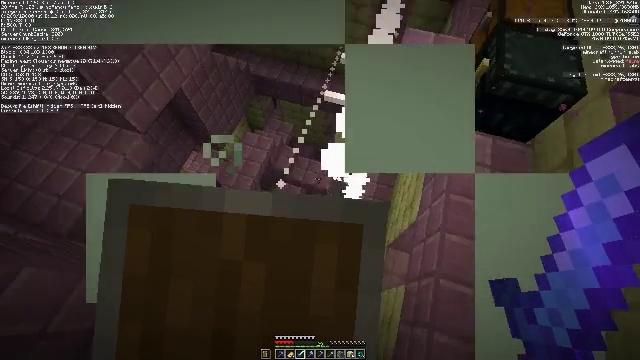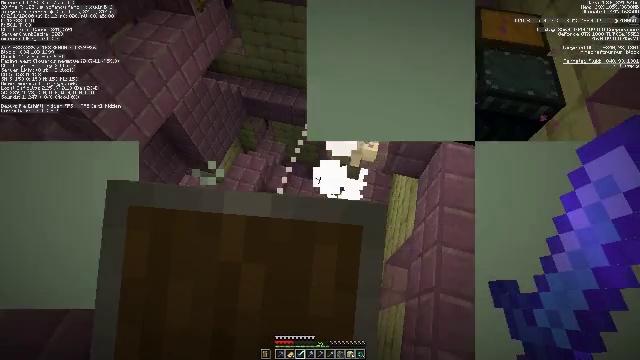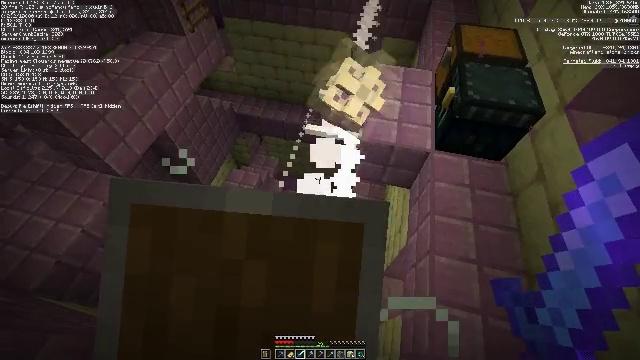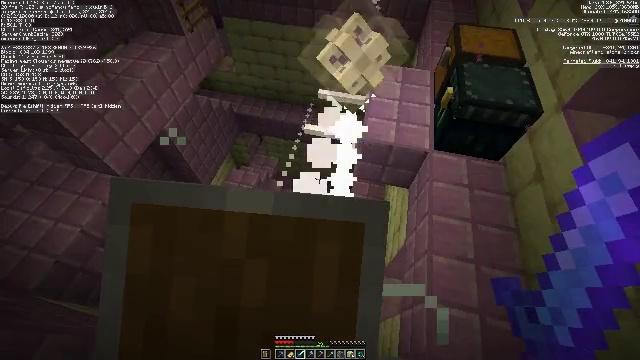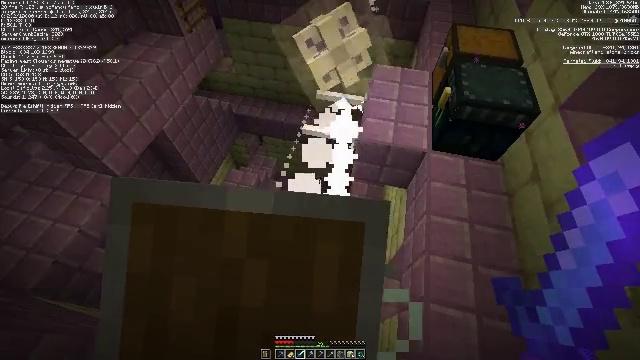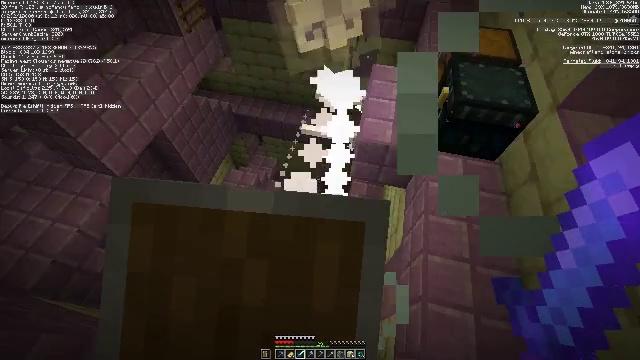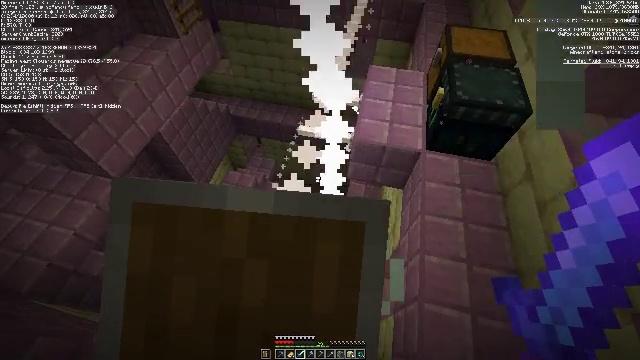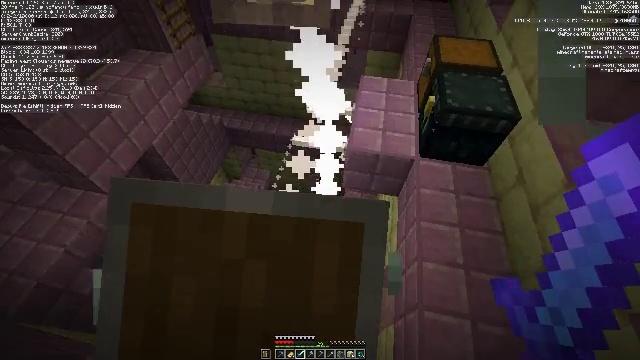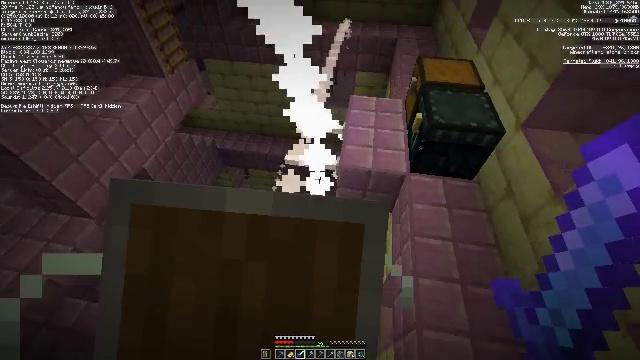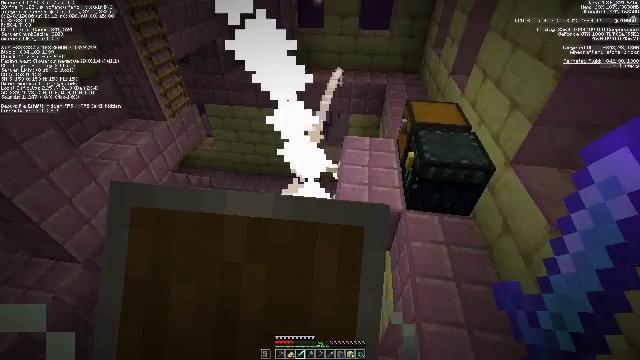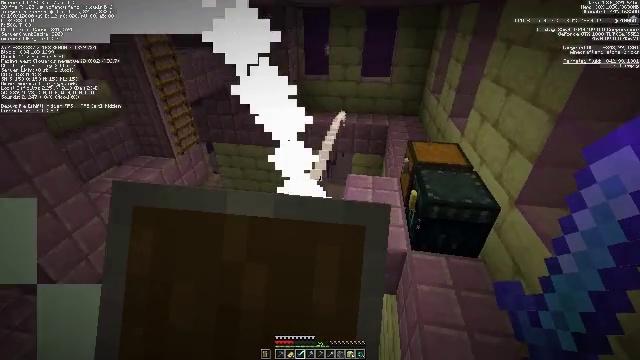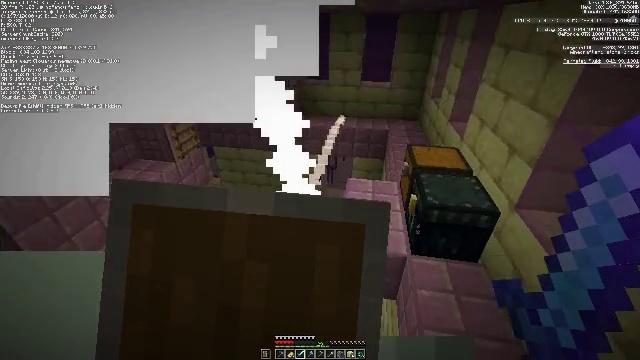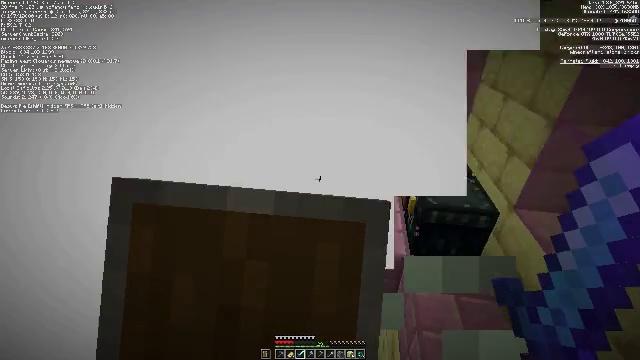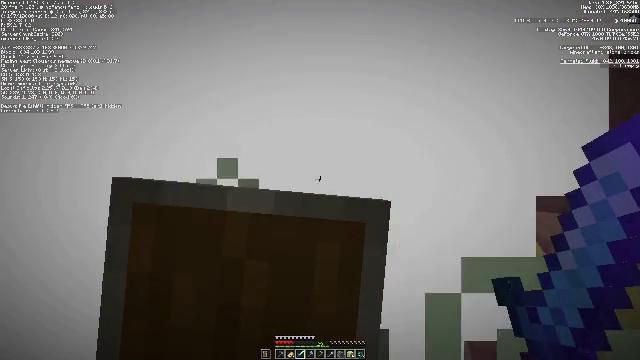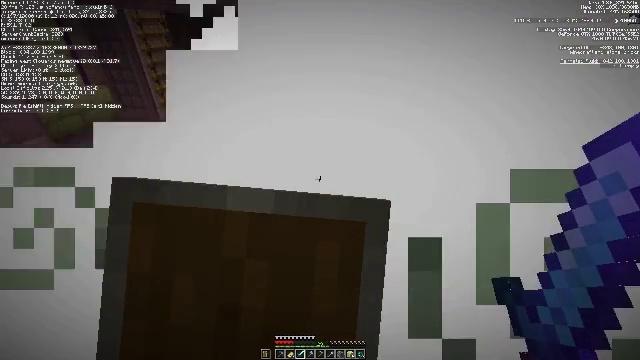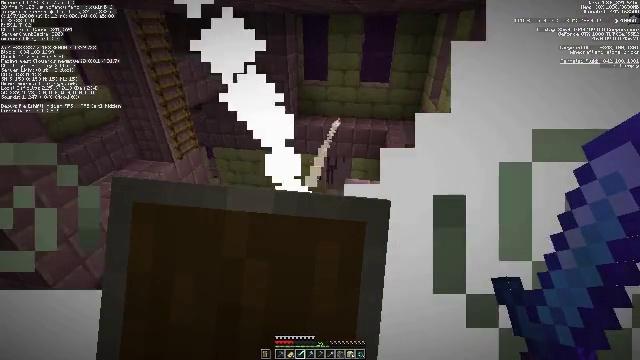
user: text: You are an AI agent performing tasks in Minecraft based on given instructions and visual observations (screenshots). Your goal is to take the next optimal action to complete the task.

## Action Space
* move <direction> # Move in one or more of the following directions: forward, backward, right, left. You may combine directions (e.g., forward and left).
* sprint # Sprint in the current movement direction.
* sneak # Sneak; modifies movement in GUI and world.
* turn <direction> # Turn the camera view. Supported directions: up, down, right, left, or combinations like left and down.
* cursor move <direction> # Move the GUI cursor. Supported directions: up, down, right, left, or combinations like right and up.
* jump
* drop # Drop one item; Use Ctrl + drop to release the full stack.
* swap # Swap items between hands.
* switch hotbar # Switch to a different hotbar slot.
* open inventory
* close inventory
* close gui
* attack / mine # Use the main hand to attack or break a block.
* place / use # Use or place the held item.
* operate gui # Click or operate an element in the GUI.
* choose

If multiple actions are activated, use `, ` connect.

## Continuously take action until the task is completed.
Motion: motion action
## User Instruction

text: Kill the shulker.
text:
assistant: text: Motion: move right, turn right and up, use / place
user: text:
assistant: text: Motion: move right, turn right and up, use / place
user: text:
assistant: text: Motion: use / place
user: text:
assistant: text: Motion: use / place
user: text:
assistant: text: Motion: use / place
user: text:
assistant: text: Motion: use / place
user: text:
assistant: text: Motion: turn right and up, use / place
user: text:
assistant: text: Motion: turn right and up, use / place
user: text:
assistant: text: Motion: turn right and up, use / place
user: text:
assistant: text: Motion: turn left and up, use / place
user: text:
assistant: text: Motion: use / place
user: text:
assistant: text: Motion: use / place
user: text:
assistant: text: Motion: use / place
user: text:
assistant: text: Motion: use / place
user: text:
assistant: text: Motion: use / place
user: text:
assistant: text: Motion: turn left and up, use / place
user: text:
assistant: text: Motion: turn left and up, use / place
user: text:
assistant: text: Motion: use / place
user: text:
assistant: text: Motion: use / place
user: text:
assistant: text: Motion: use / place
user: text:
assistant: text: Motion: use / place
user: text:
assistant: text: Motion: use / place
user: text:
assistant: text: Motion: move right, turn left, use / place
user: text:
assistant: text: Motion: move right, turn left and down, use / place
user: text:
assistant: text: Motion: move right, turn left and down, use / place
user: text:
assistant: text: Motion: move right, use / place
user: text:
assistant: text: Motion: move right, turn right and down, use / place
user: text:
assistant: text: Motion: move right, use / place
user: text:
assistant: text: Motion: move right, use / place
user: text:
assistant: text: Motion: move right, use / place